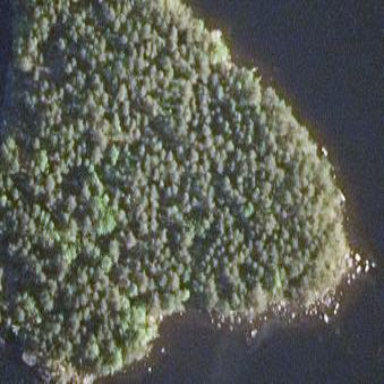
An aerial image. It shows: Islet covered with woodland.